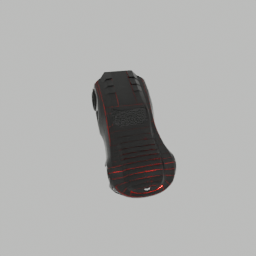
Label: mechanical